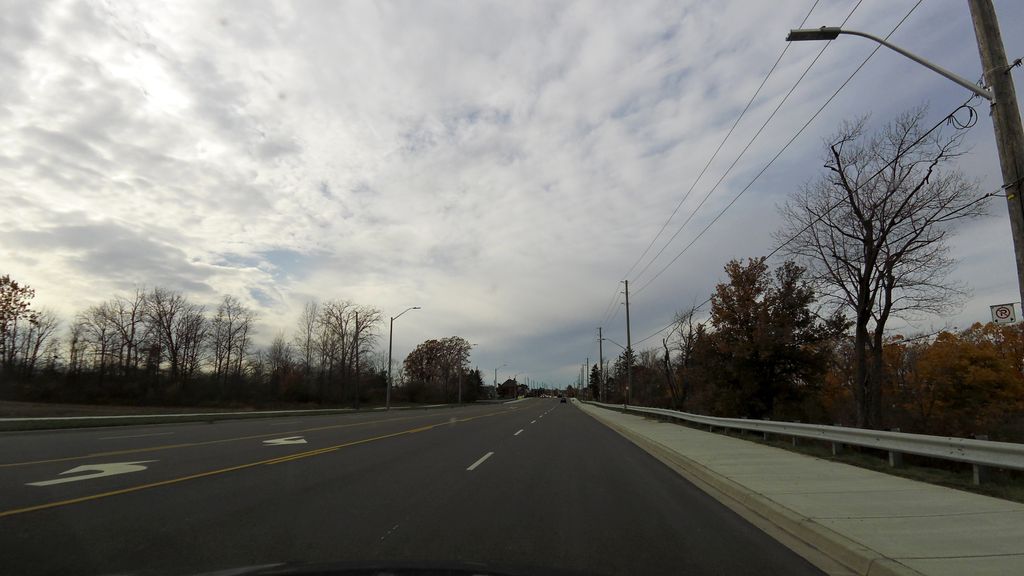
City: hamilton